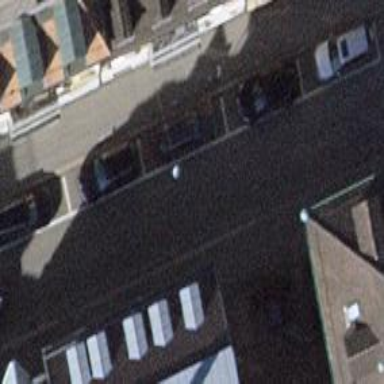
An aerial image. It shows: Parking lane designated for parking.